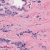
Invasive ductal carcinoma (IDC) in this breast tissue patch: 1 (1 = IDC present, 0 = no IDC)